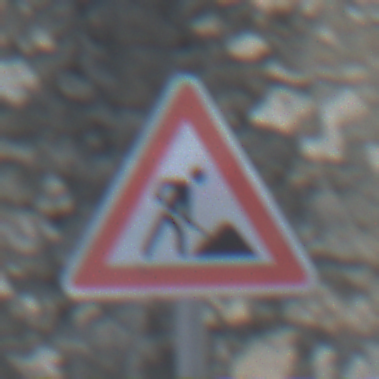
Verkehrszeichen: Arbeitsstelle
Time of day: MorningAfternoon
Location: Outdoor (Suburban)
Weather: PartlyCloudy
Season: NotSpecified
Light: Natural